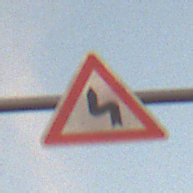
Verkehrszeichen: DoppelkurveZunaechstLinks
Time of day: SunriseSunset
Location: Outdoor (Nature)
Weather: PartlyCloudy
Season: NotSpecified
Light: Natural